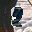
Label: 8